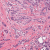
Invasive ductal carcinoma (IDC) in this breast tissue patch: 1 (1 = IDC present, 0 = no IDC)